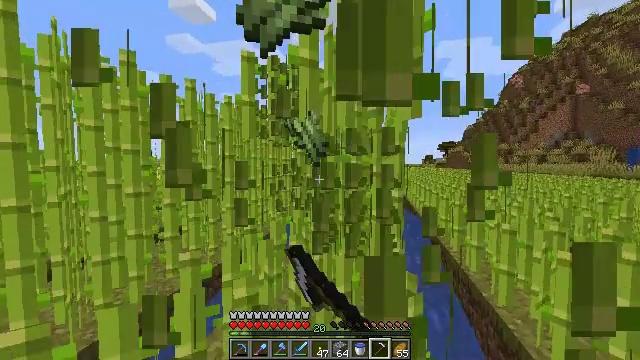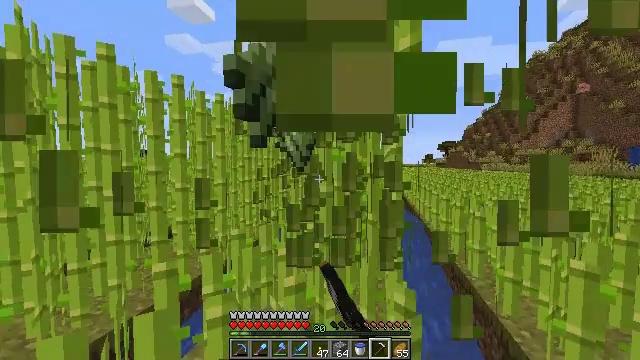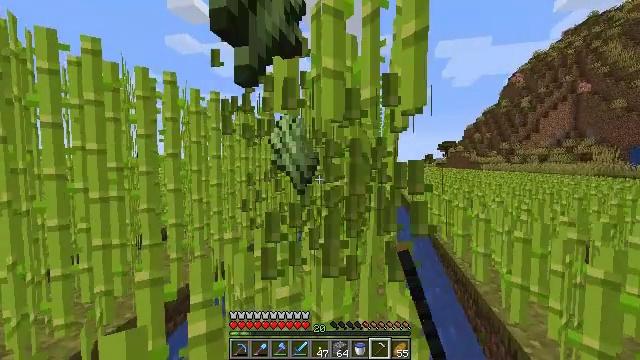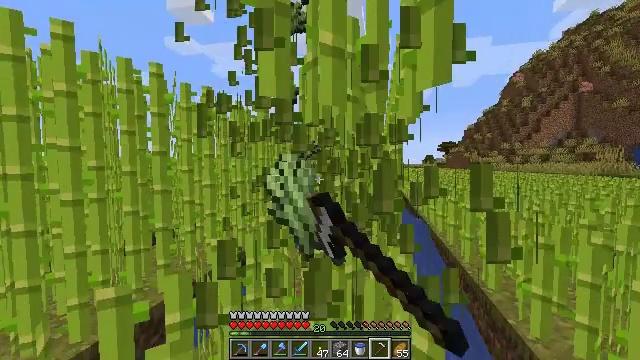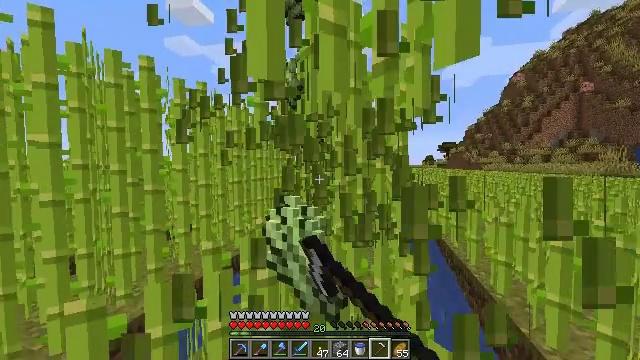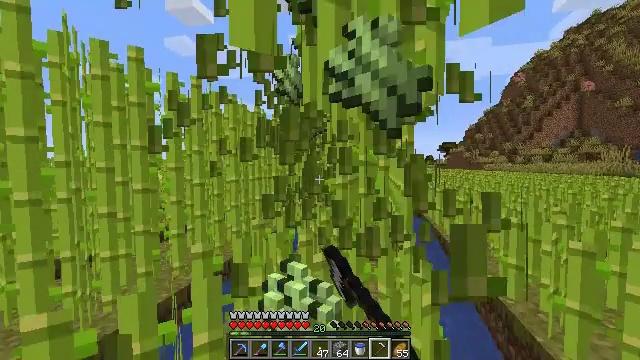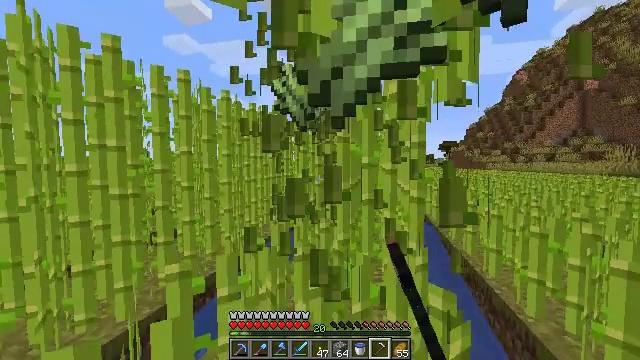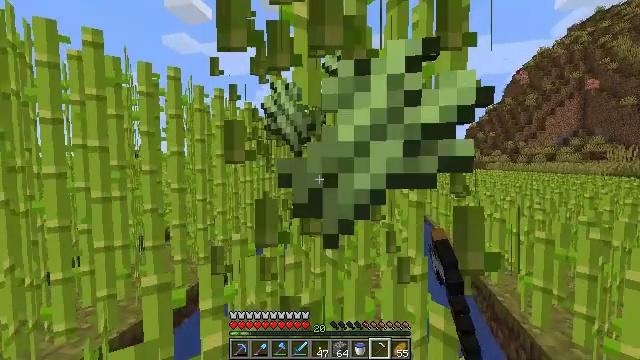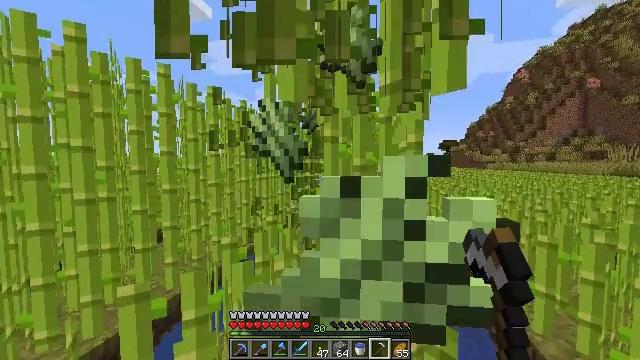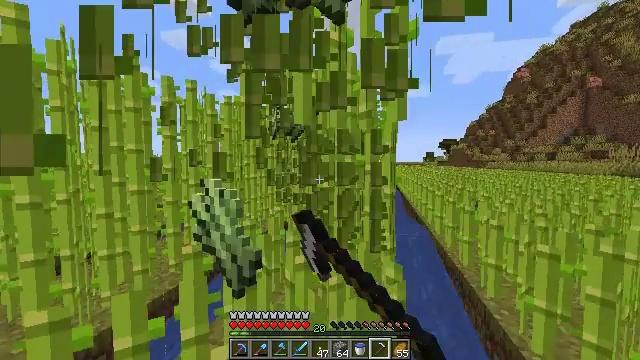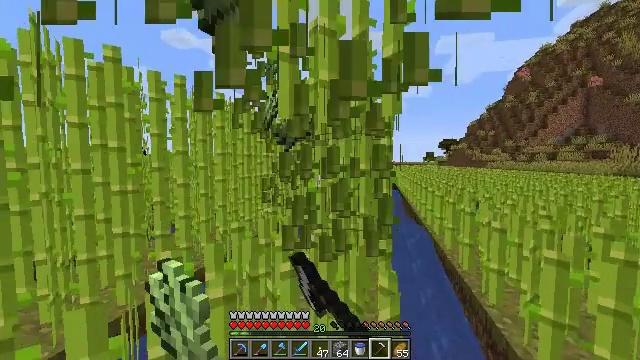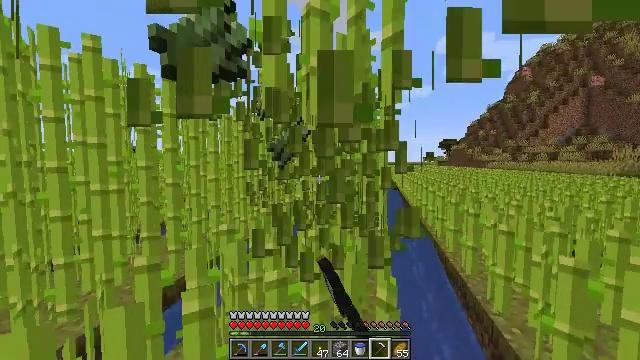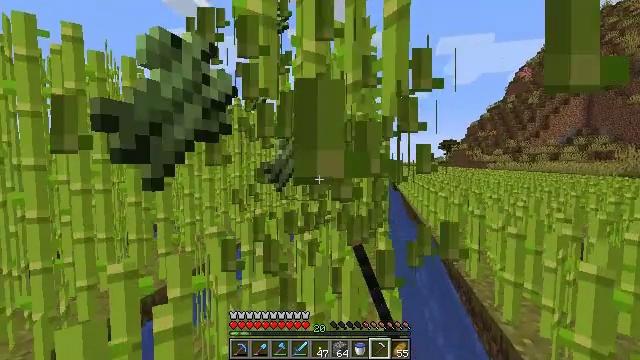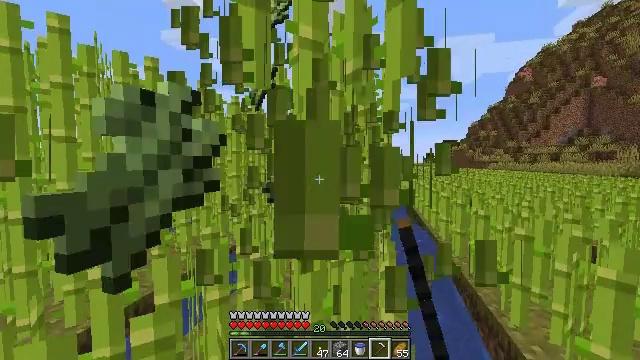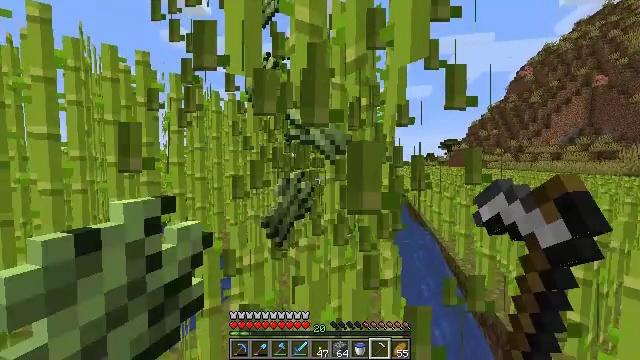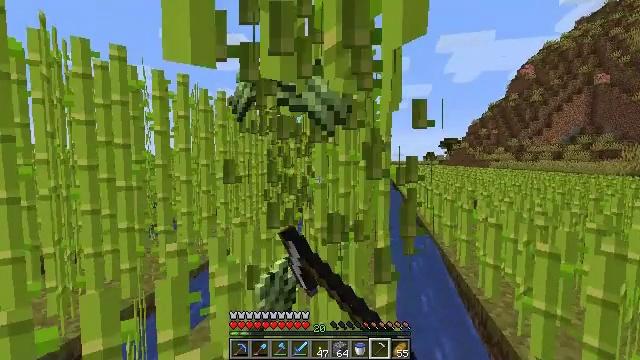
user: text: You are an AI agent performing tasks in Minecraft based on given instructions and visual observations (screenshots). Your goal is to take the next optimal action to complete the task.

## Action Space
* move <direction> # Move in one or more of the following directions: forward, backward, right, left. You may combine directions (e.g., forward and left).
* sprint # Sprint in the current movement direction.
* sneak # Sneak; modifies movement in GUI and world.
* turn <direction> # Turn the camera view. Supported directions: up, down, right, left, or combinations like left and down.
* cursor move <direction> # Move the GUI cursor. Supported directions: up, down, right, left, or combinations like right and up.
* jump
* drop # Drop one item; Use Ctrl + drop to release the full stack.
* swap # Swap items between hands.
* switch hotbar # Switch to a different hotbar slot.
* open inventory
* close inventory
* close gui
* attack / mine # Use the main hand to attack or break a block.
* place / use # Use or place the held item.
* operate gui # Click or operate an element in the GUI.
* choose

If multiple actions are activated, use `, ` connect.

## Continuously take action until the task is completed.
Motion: motion action
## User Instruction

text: Cut down the sugar cane stalks.
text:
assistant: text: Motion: move forward, attack / mine
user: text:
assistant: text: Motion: move forward, attack / mine
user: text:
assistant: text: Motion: move forward, attack / mine
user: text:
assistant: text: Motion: move forward, attack / mine
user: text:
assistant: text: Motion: move forward, attack / mine
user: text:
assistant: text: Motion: move forward, attack / mine
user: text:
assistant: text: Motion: move forward and move right, attack / mine
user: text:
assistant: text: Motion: move forward and move right, attack / mine
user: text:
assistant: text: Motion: move forward and move right, attack / mine
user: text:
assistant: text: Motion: move forward, attack / mine
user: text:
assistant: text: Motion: move forward, attack / mine
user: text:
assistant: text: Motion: move forward, attack / mine
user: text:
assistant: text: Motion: move forward, attack / mine
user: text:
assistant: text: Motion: move forward and move right, attack / mine
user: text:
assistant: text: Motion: move forward and move right, attack / mine
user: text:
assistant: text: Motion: move forward and move right, attack / mine
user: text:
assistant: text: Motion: move forward, attack / mine
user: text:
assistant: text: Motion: move forward, attack / mine
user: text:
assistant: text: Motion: move forward, attack / mine
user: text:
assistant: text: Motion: move forward, attack / mine
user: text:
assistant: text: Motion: move forward, attack / mine
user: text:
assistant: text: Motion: move forward, attack / mine
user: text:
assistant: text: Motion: move forward and move left, attack / mine
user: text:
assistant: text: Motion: move forward and move left, attack / mine
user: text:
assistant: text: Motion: move forward and move left, attack / mine
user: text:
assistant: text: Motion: move forward, attack / mine
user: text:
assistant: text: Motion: move forward and move right, attack / mine
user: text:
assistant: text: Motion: move forward and move right, attack / mine
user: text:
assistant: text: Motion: move forward and move right, attack / mine
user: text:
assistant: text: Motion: move forward and move right, attack / mine